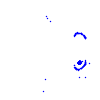
Particle: pion